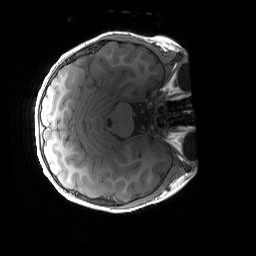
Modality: T1w
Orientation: axial
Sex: female
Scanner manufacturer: siemens
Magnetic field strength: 3 T
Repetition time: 1.9 s
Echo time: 0.00243 s